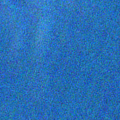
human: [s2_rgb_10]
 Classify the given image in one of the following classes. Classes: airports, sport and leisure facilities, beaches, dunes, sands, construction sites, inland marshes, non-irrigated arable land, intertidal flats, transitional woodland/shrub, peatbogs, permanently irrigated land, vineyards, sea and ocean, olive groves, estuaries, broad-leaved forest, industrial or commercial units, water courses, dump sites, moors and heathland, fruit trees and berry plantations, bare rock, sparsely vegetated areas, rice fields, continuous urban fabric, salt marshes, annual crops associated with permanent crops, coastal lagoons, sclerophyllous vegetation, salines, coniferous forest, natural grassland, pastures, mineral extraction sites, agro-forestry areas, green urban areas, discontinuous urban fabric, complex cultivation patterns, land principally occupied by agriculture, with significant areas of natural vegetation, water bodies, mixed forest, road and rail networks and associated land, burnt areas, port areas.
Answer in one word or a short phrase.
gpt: sea and ocean